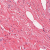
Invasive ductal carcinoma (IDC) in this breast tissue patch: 0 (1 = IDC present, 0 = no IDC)